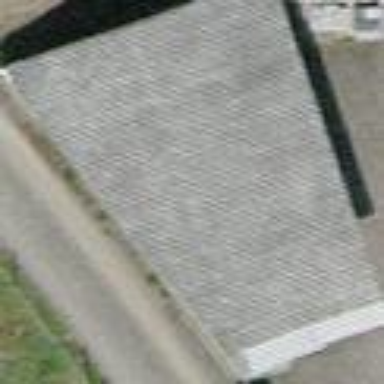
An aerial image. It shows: Carport building.